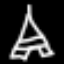
Label: The Eiffel Tower